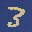
Label: 3